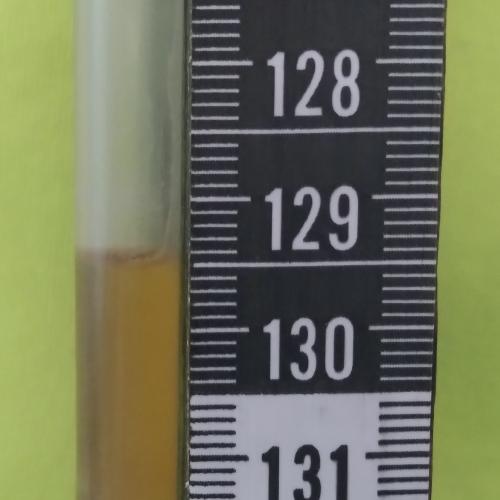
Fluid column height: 129.4 cm